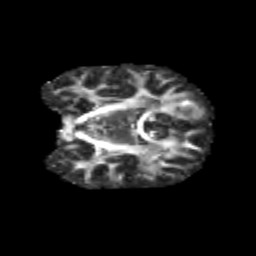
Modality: FA
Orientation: coronal
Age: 11
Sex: female
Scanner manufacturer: siemens
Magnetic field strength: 3 T
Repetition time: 3.8 s
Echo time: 0.07 s